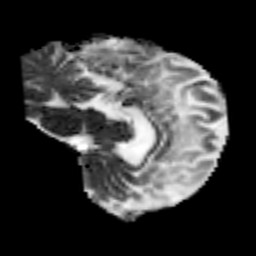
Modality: MD
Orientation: sagittal
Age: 38
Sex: female
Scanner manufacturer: siemens
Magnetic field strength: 3 T
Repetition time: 8.2 s
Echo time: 0.099 s